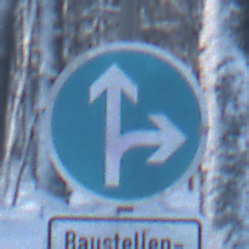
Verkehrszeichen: VorgeschriebeneFahrtrichtungGeradeausOderRechts
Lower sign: SonstigeFahrzeugePersonengruppenFrei1
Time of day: MorningAfternoon
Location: Outdoor (Nature)
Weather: Clear
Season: Winter
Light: Natural